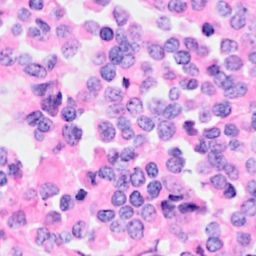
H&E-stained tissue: Breast